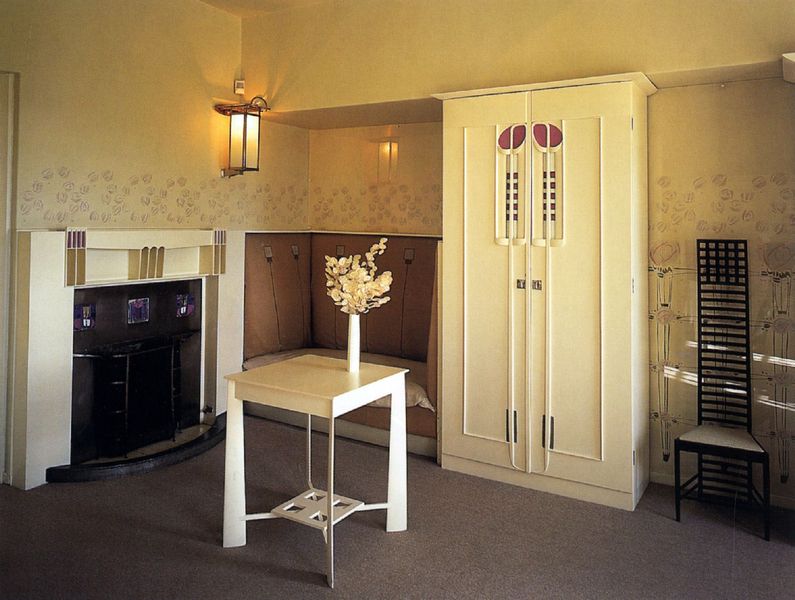
Titel: Helensburgh, Hill House
Künstler: Charles Rennie Mackintosh
Standort: Helensburgh (EU - GB - Schottland)
Schlagwörter: schatten, weiß, blume, blumen, holz, lampe, laterne, licht, raum, schwarz, stuhl, tisch, tür, zimmer, rot, ornament, teppich, innenraum, möbel, boden, interieur, sessel, decke, kamin, ofen, stilleben, vase, schrank, sofa, ecke, sitz, modern, türe, polster, salon, tapete, teppichboden, couch, blumenstrauß, foto, fotografie, fussboden, nische, sitzecke, sims, einrichtung, design, gesamtkunstwerk, mackintosh, art deko, wandnische, bider